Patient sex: F
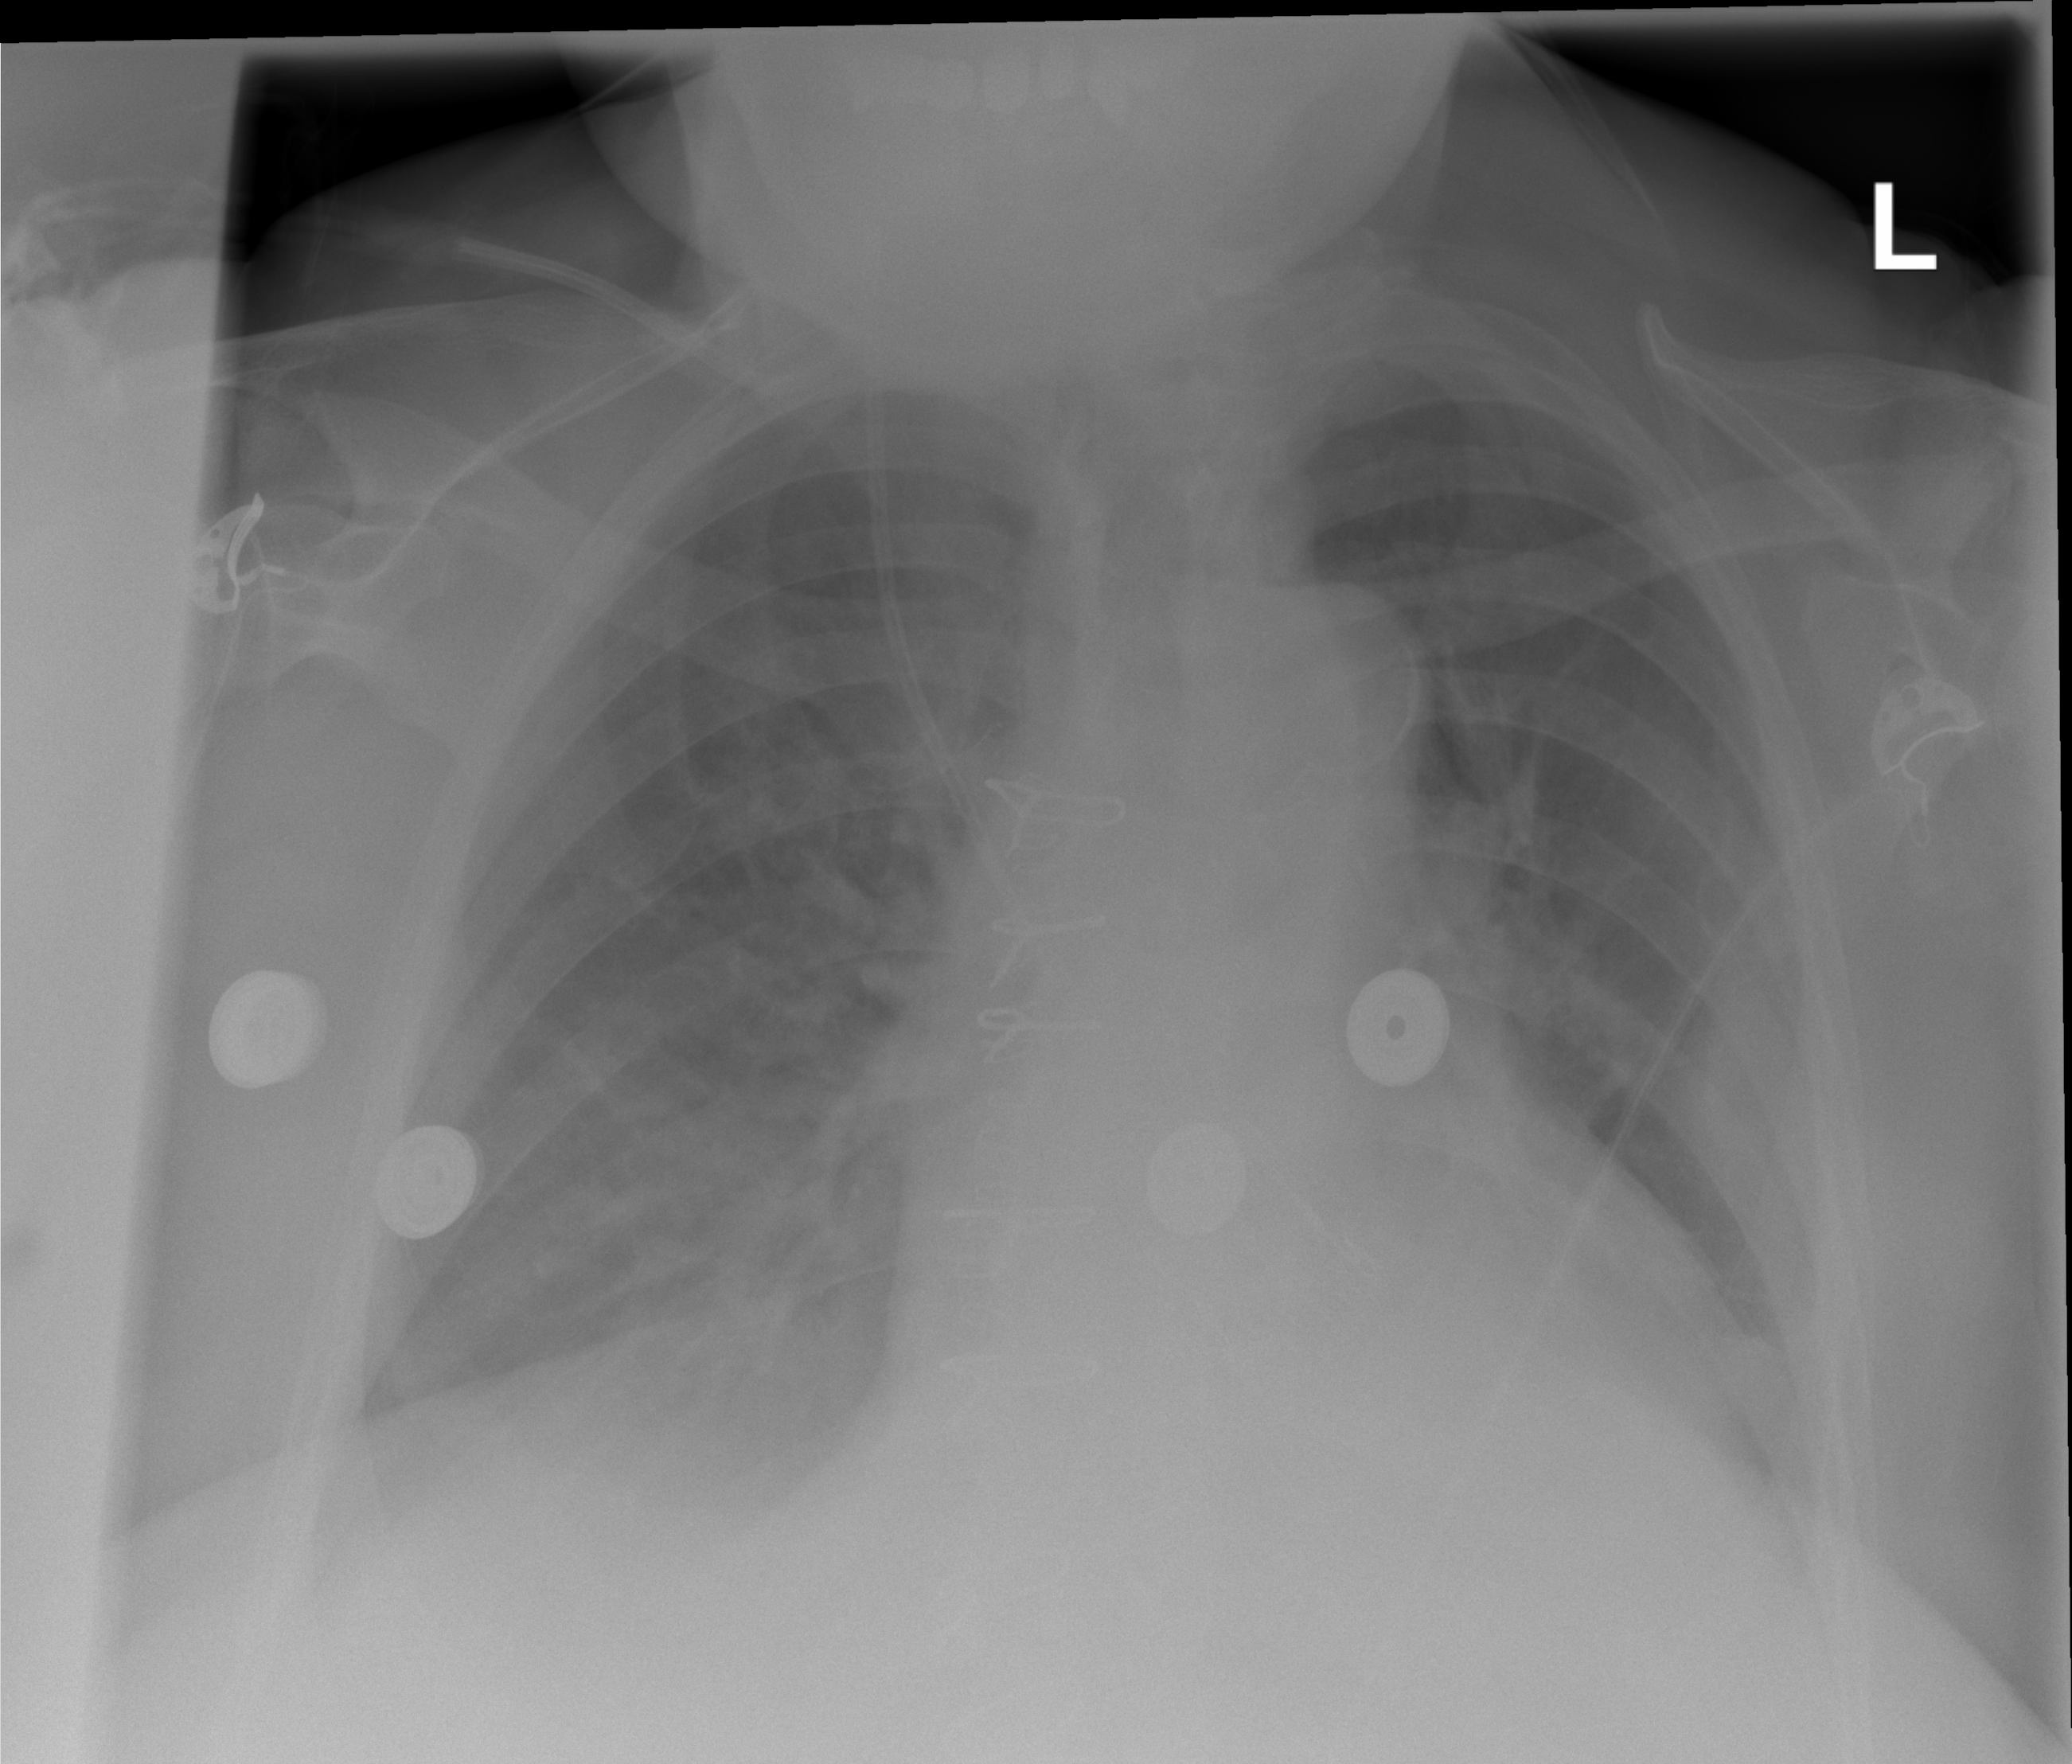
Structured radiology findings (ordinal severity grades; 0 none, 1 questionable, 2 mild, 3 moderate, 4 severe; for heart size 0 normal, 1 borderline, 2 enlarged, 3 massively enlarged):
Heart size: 0
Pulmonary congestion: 0
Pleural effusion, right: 2
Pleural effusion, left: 2
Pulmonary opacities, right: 0
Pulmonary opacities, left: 0
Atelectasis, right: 0
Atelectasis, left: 0